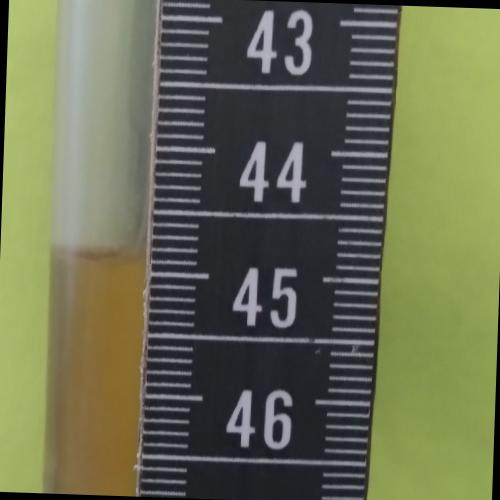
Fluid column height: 44.8 cm